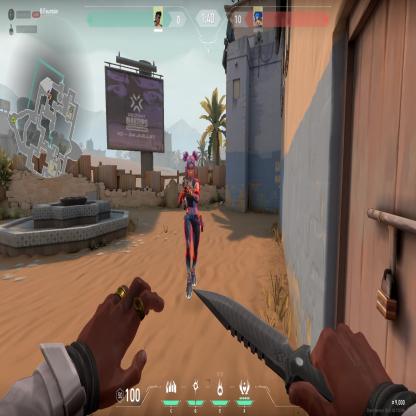
Label: enemy